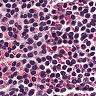
Metastatic tissue present: no